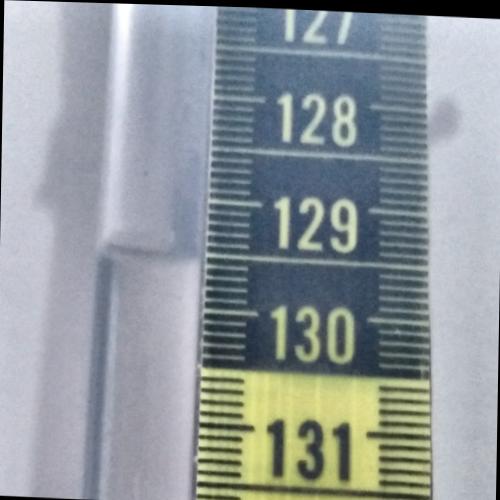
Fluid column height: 129.5 cm